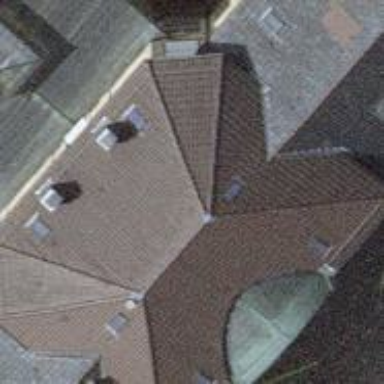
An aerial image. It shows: Building with pyramidal roof.